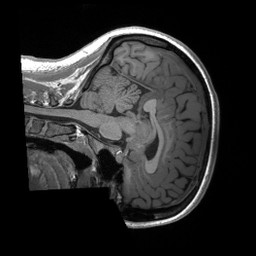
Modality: T1w
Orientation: sagittal
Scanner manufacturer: siemens
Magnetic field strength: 3 T
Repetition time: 2.4 s
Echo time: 0.00224 s